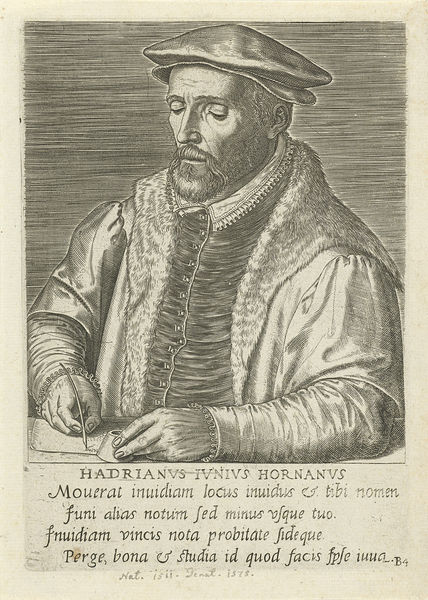
Titel: Portret van Hadrianus Junius
Künstler: Philips Galle
Standort: Amsterdam
Institution: Rijksmuseum
Schlagwörter: hands, hat, white, arm, black, collar, grey, hair, nose, old, portrait, robe, feather, hand, man, ear, german, eyes, light, drawing, paper, black and white, gaze, shadow, cap, coat, fur, silk, buttons, etching, illustration, beard, jacket, pen, quill, writing, letters, letter, person, arms, clothes, ink, engraving, pencil, eye, chinese, clothing, forehead, description, latin, button, text, mustache, moustache, sleeves, words, image, poet, author, frills, writer, captain, write, bona, survey, 1600s, hadrian, quil, hadrianus, wroter, hadrianvs ivnivs nornanvs, hadrianus iunius nornanus, hadrianvs, ivnivs, locus, alias, notum, minus, tuo, hornanvs, inuidus, tibi, nomen, funi, mouerat, inuidiam, vincis, nota, probitate, perge, studia, id, quod, facis, iuua, bere, hadrianvs ivnivs hornanvs, humanist, hornanus, merv, chant